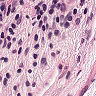
Metastatic tissue present: no